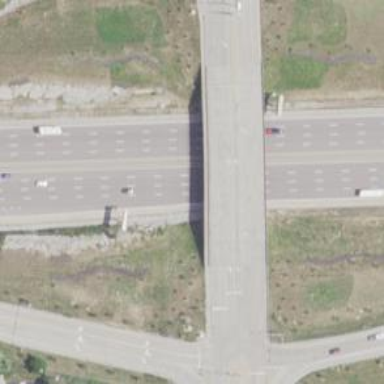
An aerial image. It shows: Footway bridge.